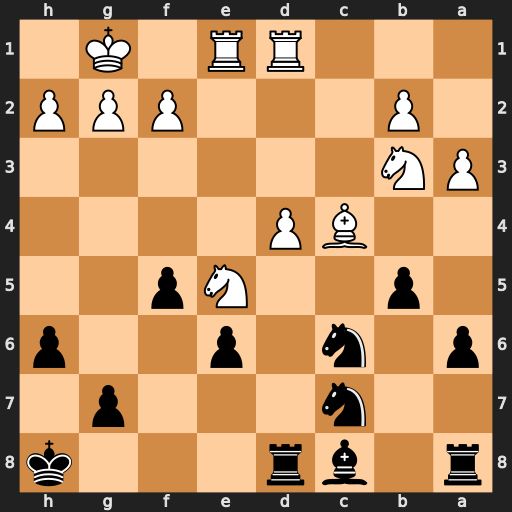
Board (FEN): r1br3k/2n3p1/p1n1p2p/1p2Np2/2BP4/PN6/1P3PPP/3RR1K1
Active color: b
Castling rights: -
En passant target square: -
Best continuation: Nxe5 dxe5 Rxd1 Rxd1 bxc4